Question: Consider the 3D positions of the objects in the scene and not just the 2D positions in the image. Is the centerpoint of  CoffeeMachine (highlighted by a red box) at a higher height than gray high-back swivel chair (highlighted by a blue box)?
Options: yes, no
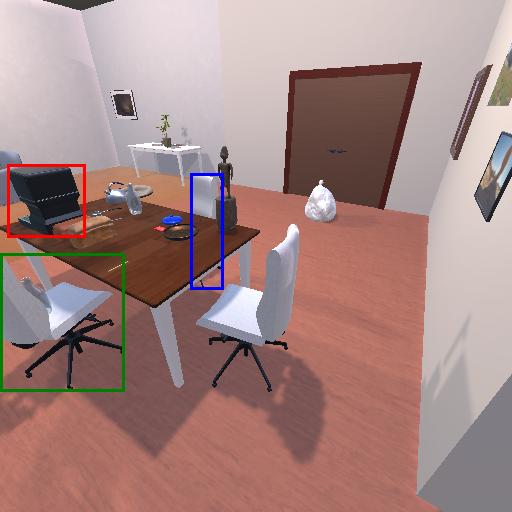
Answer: yes